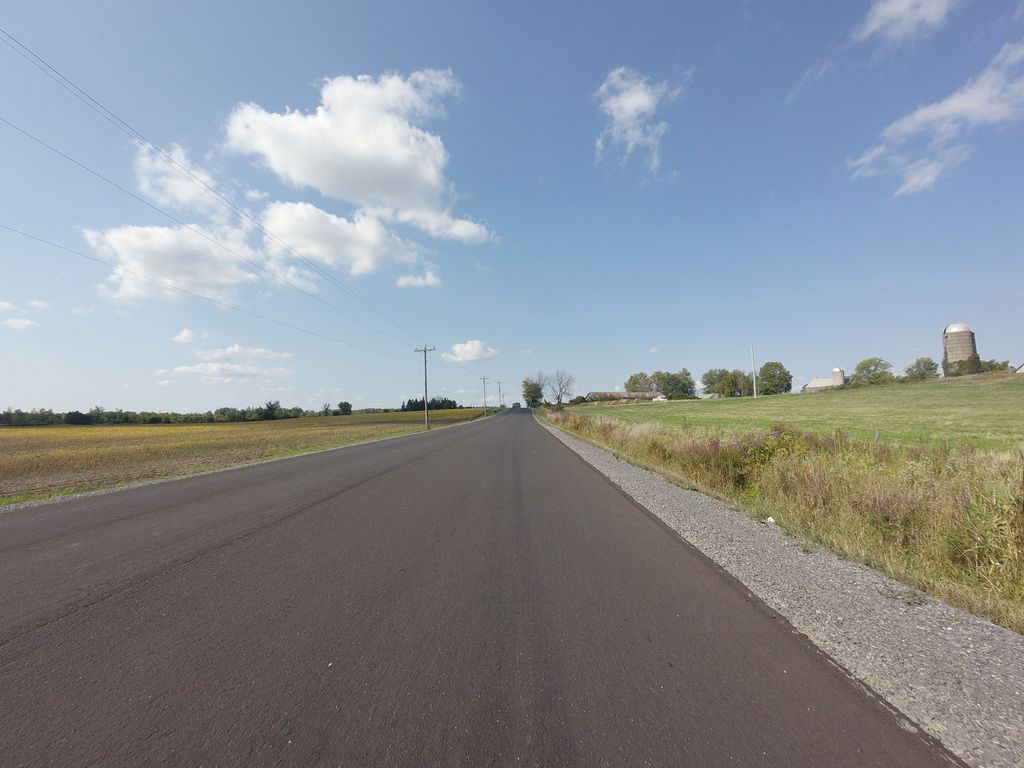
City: ottawa-gatineau